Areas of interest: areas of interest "Qīnhuángdǎo Dragon Jun Toyota Automobile Sales and Service Co., Ltd."
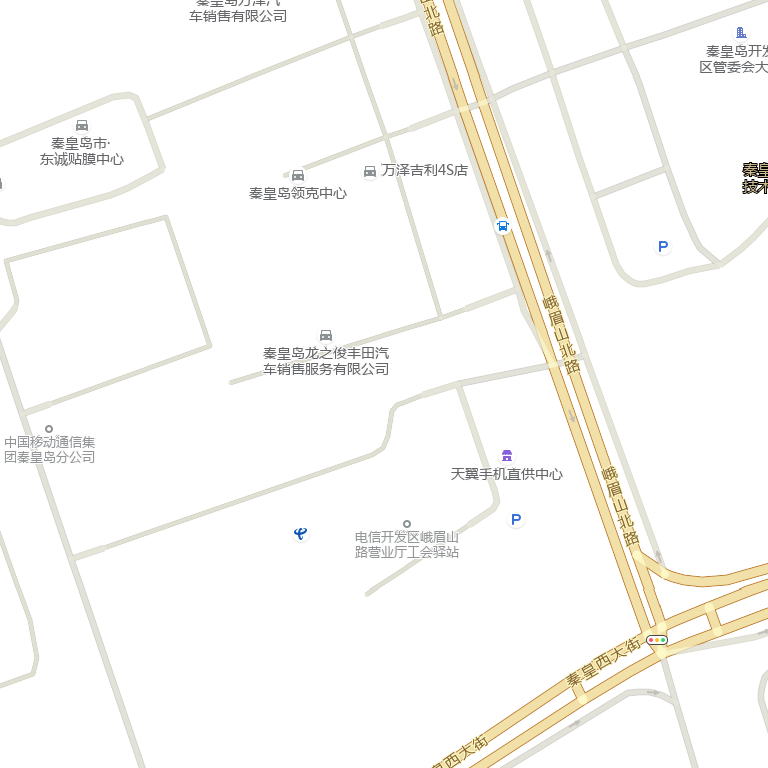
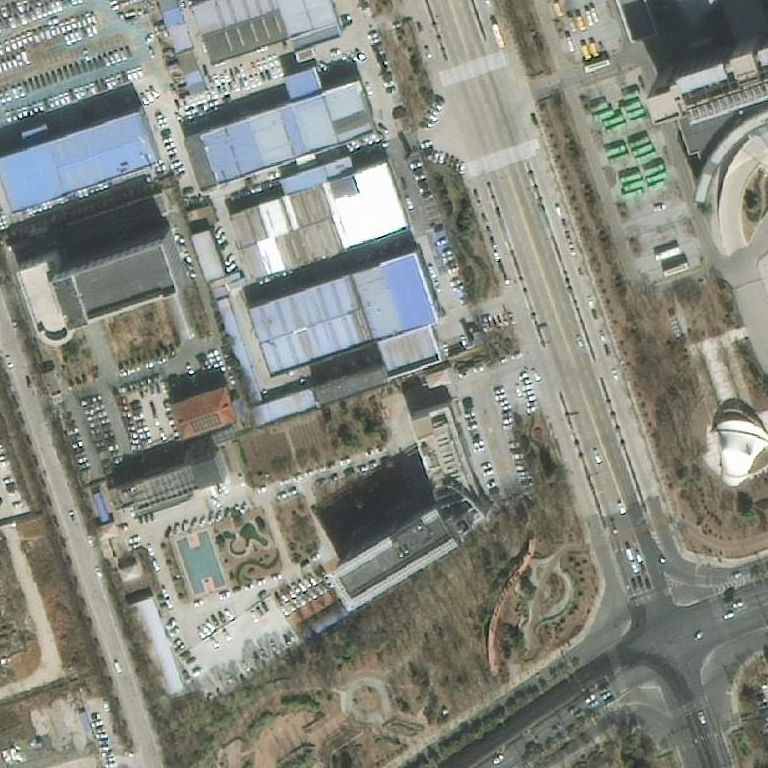